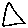
Label: triangle